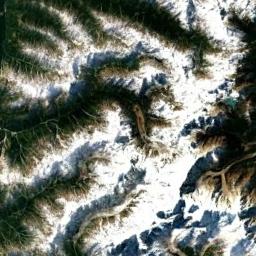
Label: snowberg